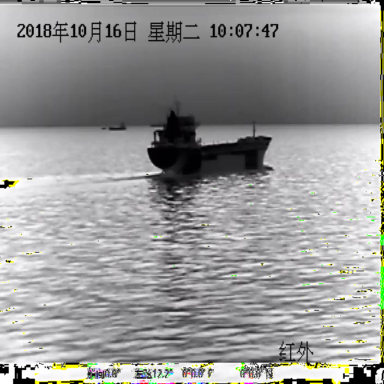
There are two liners in the infrared image.